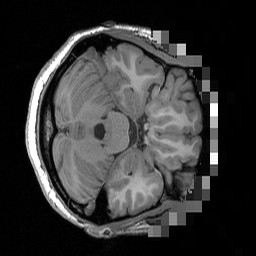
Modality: T1w
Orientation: axial
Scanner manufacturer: siemens
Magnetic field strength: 3 T
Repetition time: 1.5 s
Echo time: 0.00291 s